Interaction volume radius: 5 \u00c5
Interaction volume height: 25 \u00c5
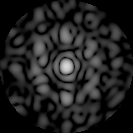
Disorder parameter: 0.7494